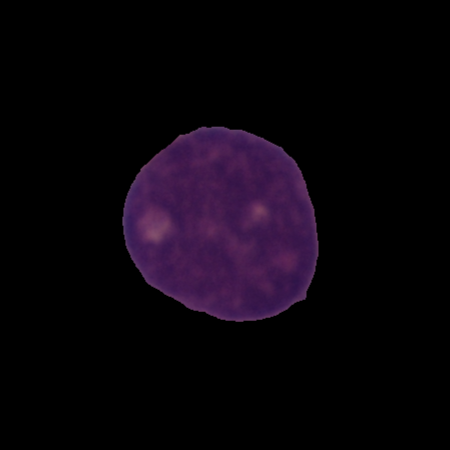
Label: cancer